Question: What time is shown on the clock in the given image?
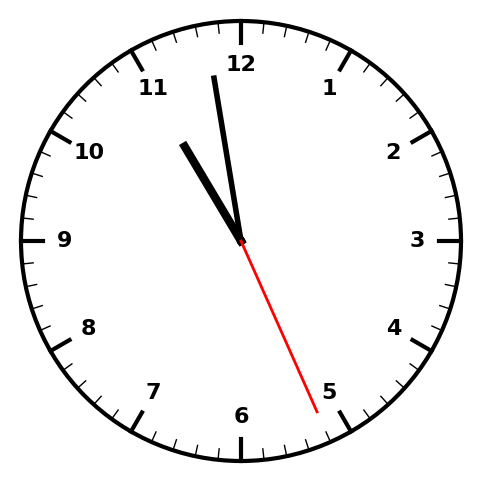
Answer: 10:58:26